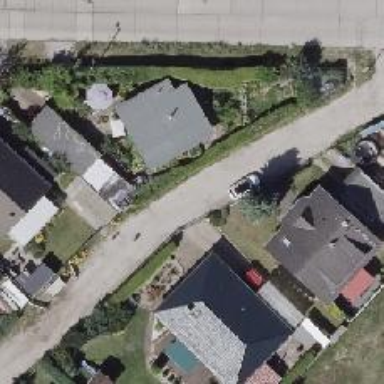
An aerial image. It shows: Residential road with ground surface.